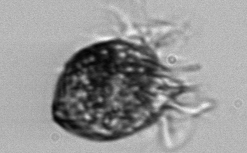
Label: Strombidium_morphotype1